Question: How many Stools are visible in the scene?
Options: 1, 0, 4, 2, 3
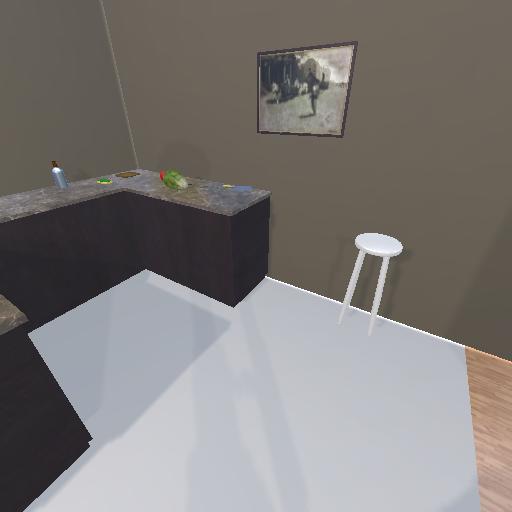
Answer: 1